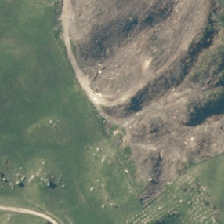
Land cover: harvested_forest